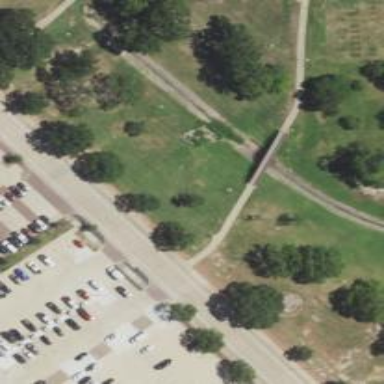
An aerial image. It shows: Footway bridge.